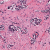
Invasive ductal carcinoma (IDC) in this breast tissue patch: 1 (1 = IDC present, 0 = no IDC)